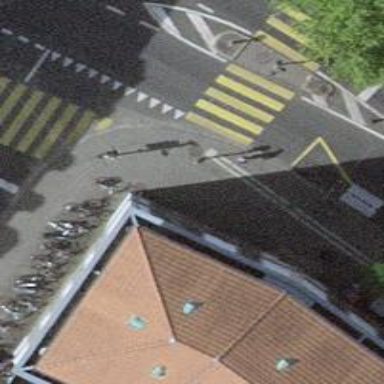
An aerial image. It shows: Asphalt sidewalk along the footway.